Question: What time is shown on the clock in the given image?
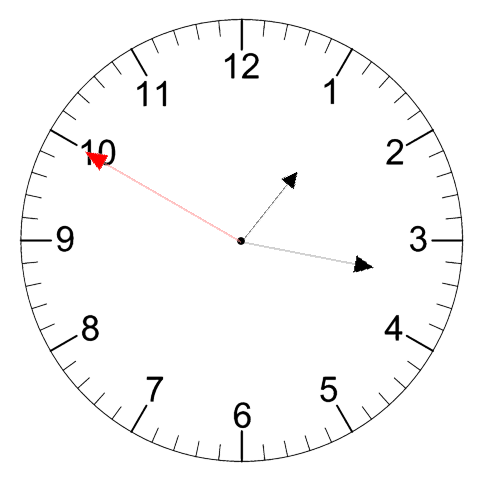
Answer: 01:16:50